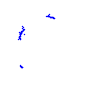
Particle: proton